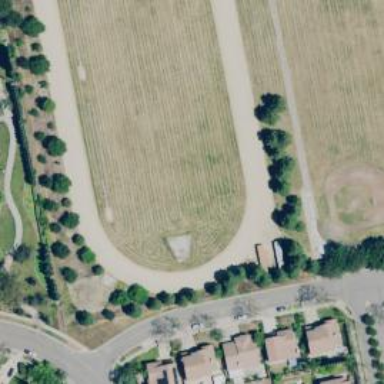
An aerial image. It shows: Track path through leisure land.